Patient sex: M
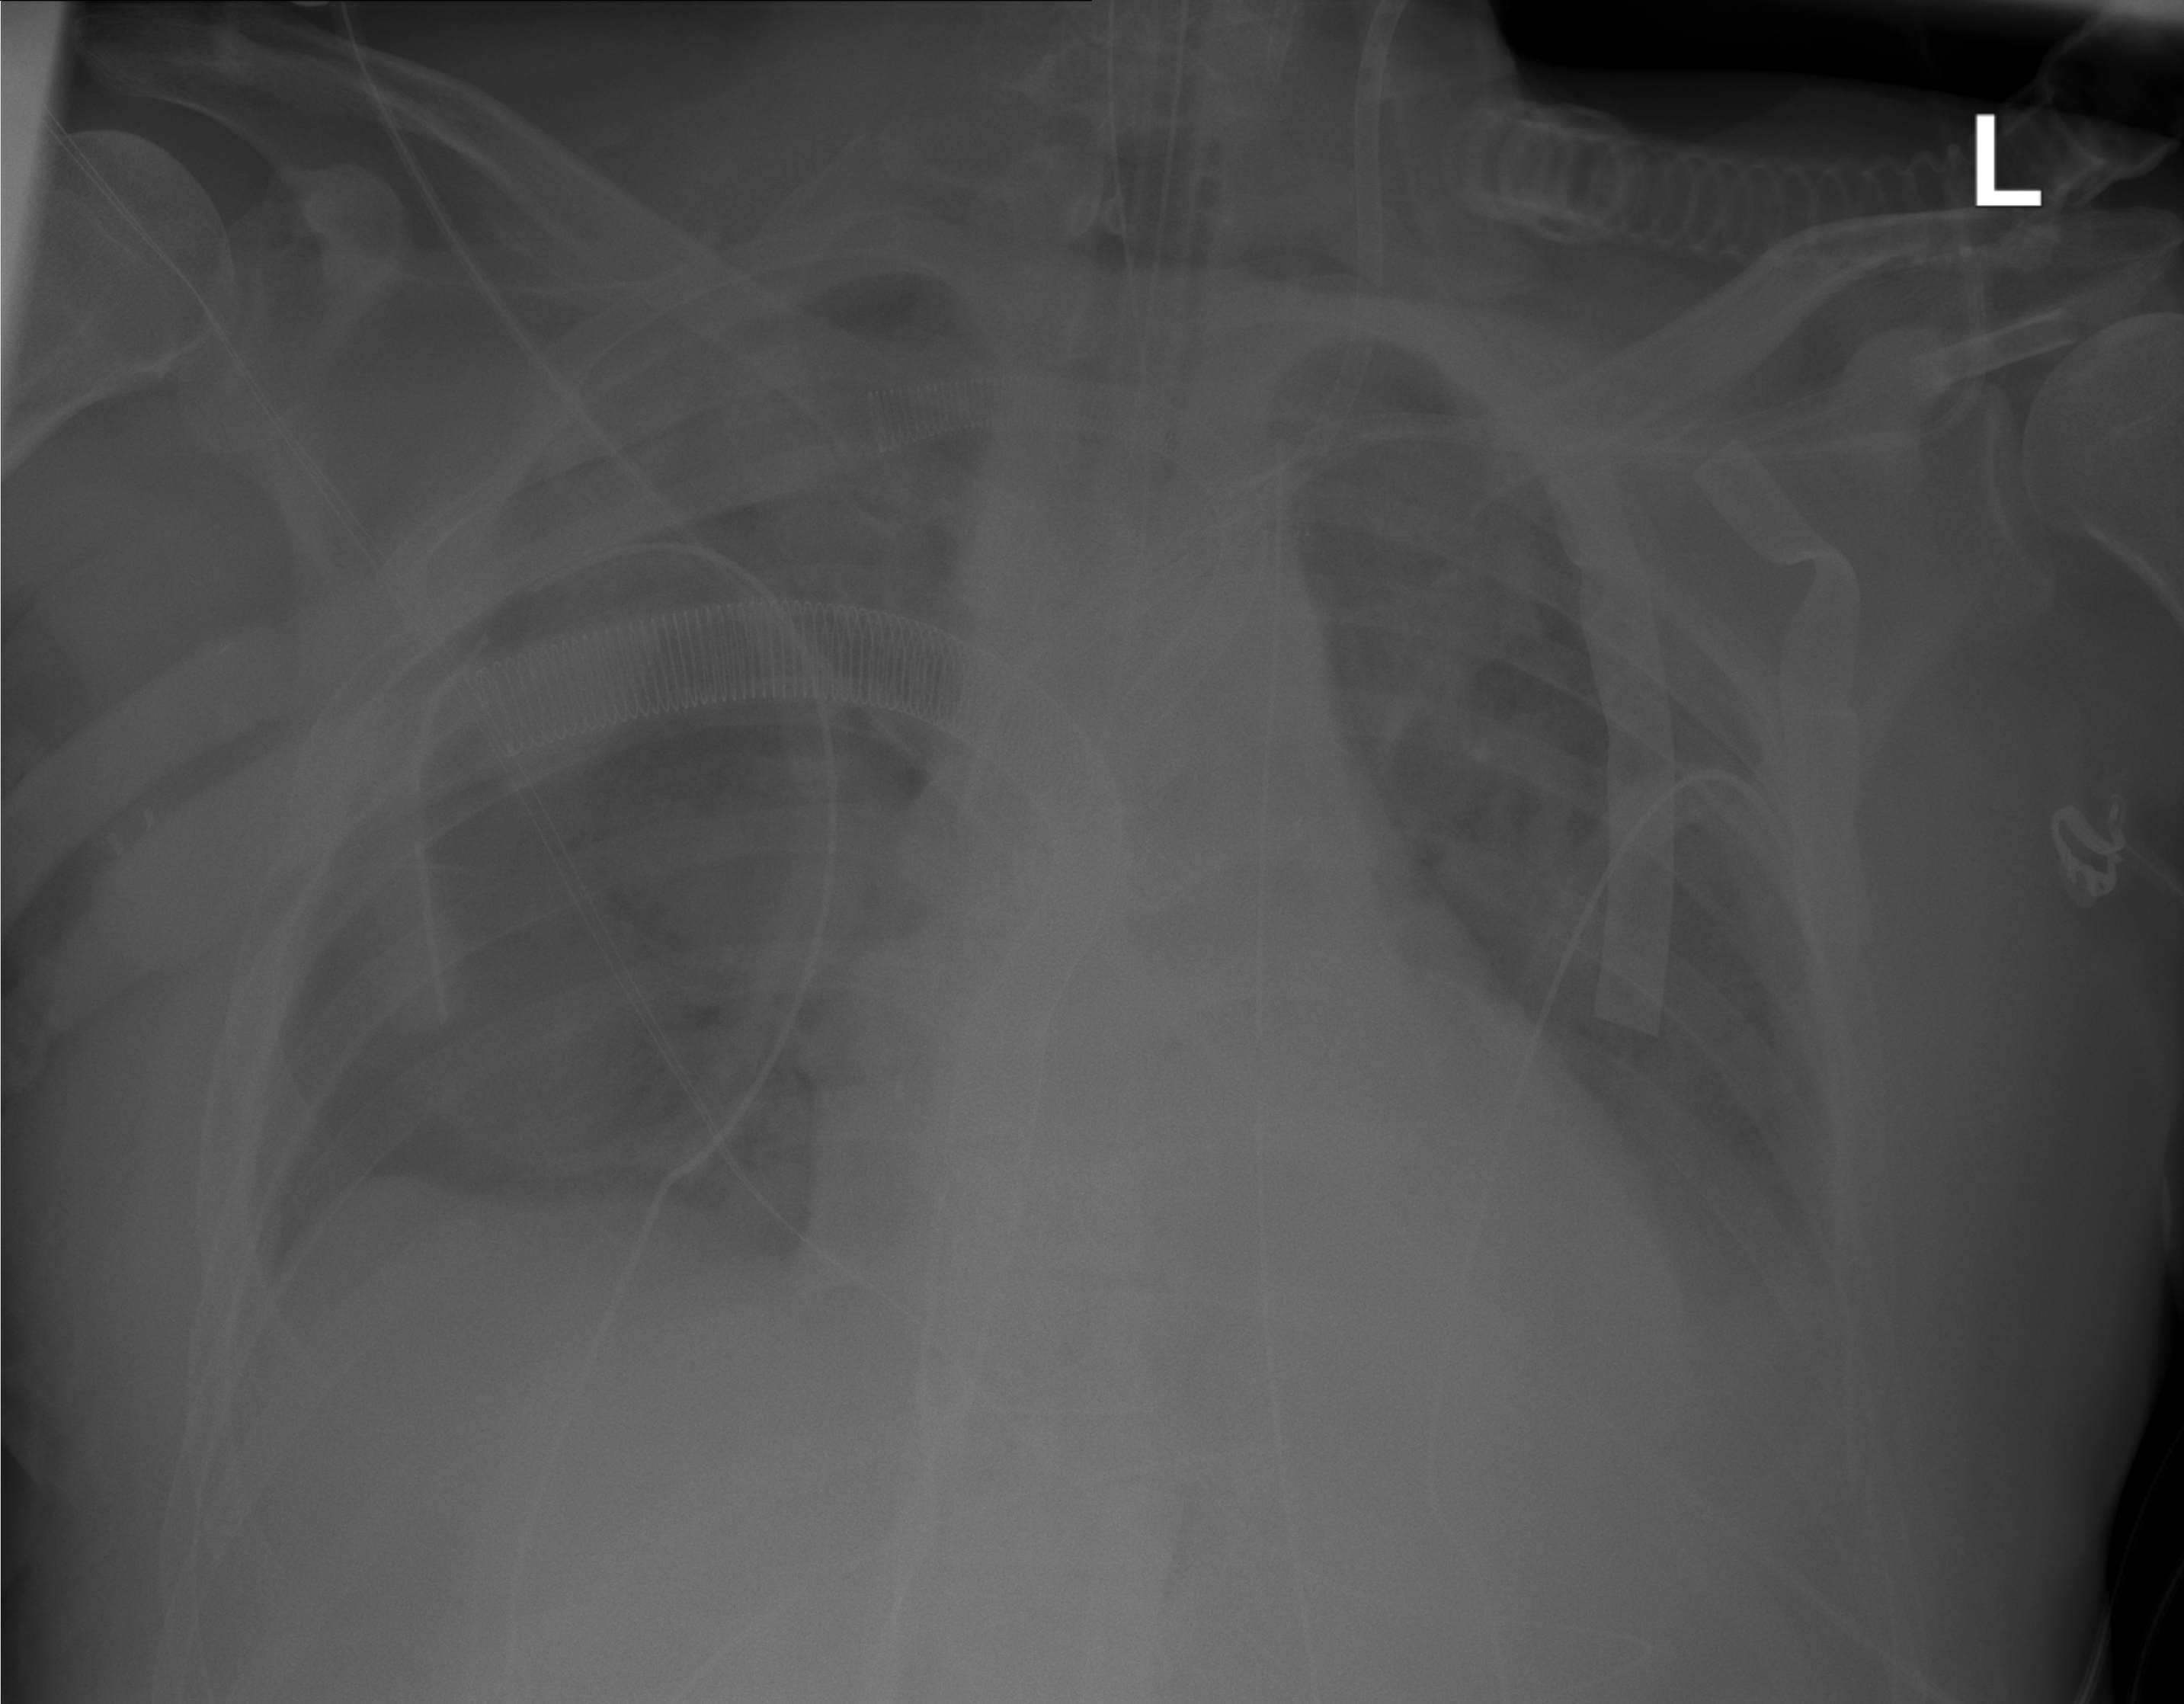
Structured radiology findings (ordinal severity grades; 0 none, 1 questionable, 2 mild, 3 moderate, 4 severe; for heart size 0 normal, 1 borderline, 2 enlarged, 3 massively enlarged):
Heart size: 0
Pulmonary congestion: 2
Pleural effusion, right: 2
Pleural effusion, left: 2
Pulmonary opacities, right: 0
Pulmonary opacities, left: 0
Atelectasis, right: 0
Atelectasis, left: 2